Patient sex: M
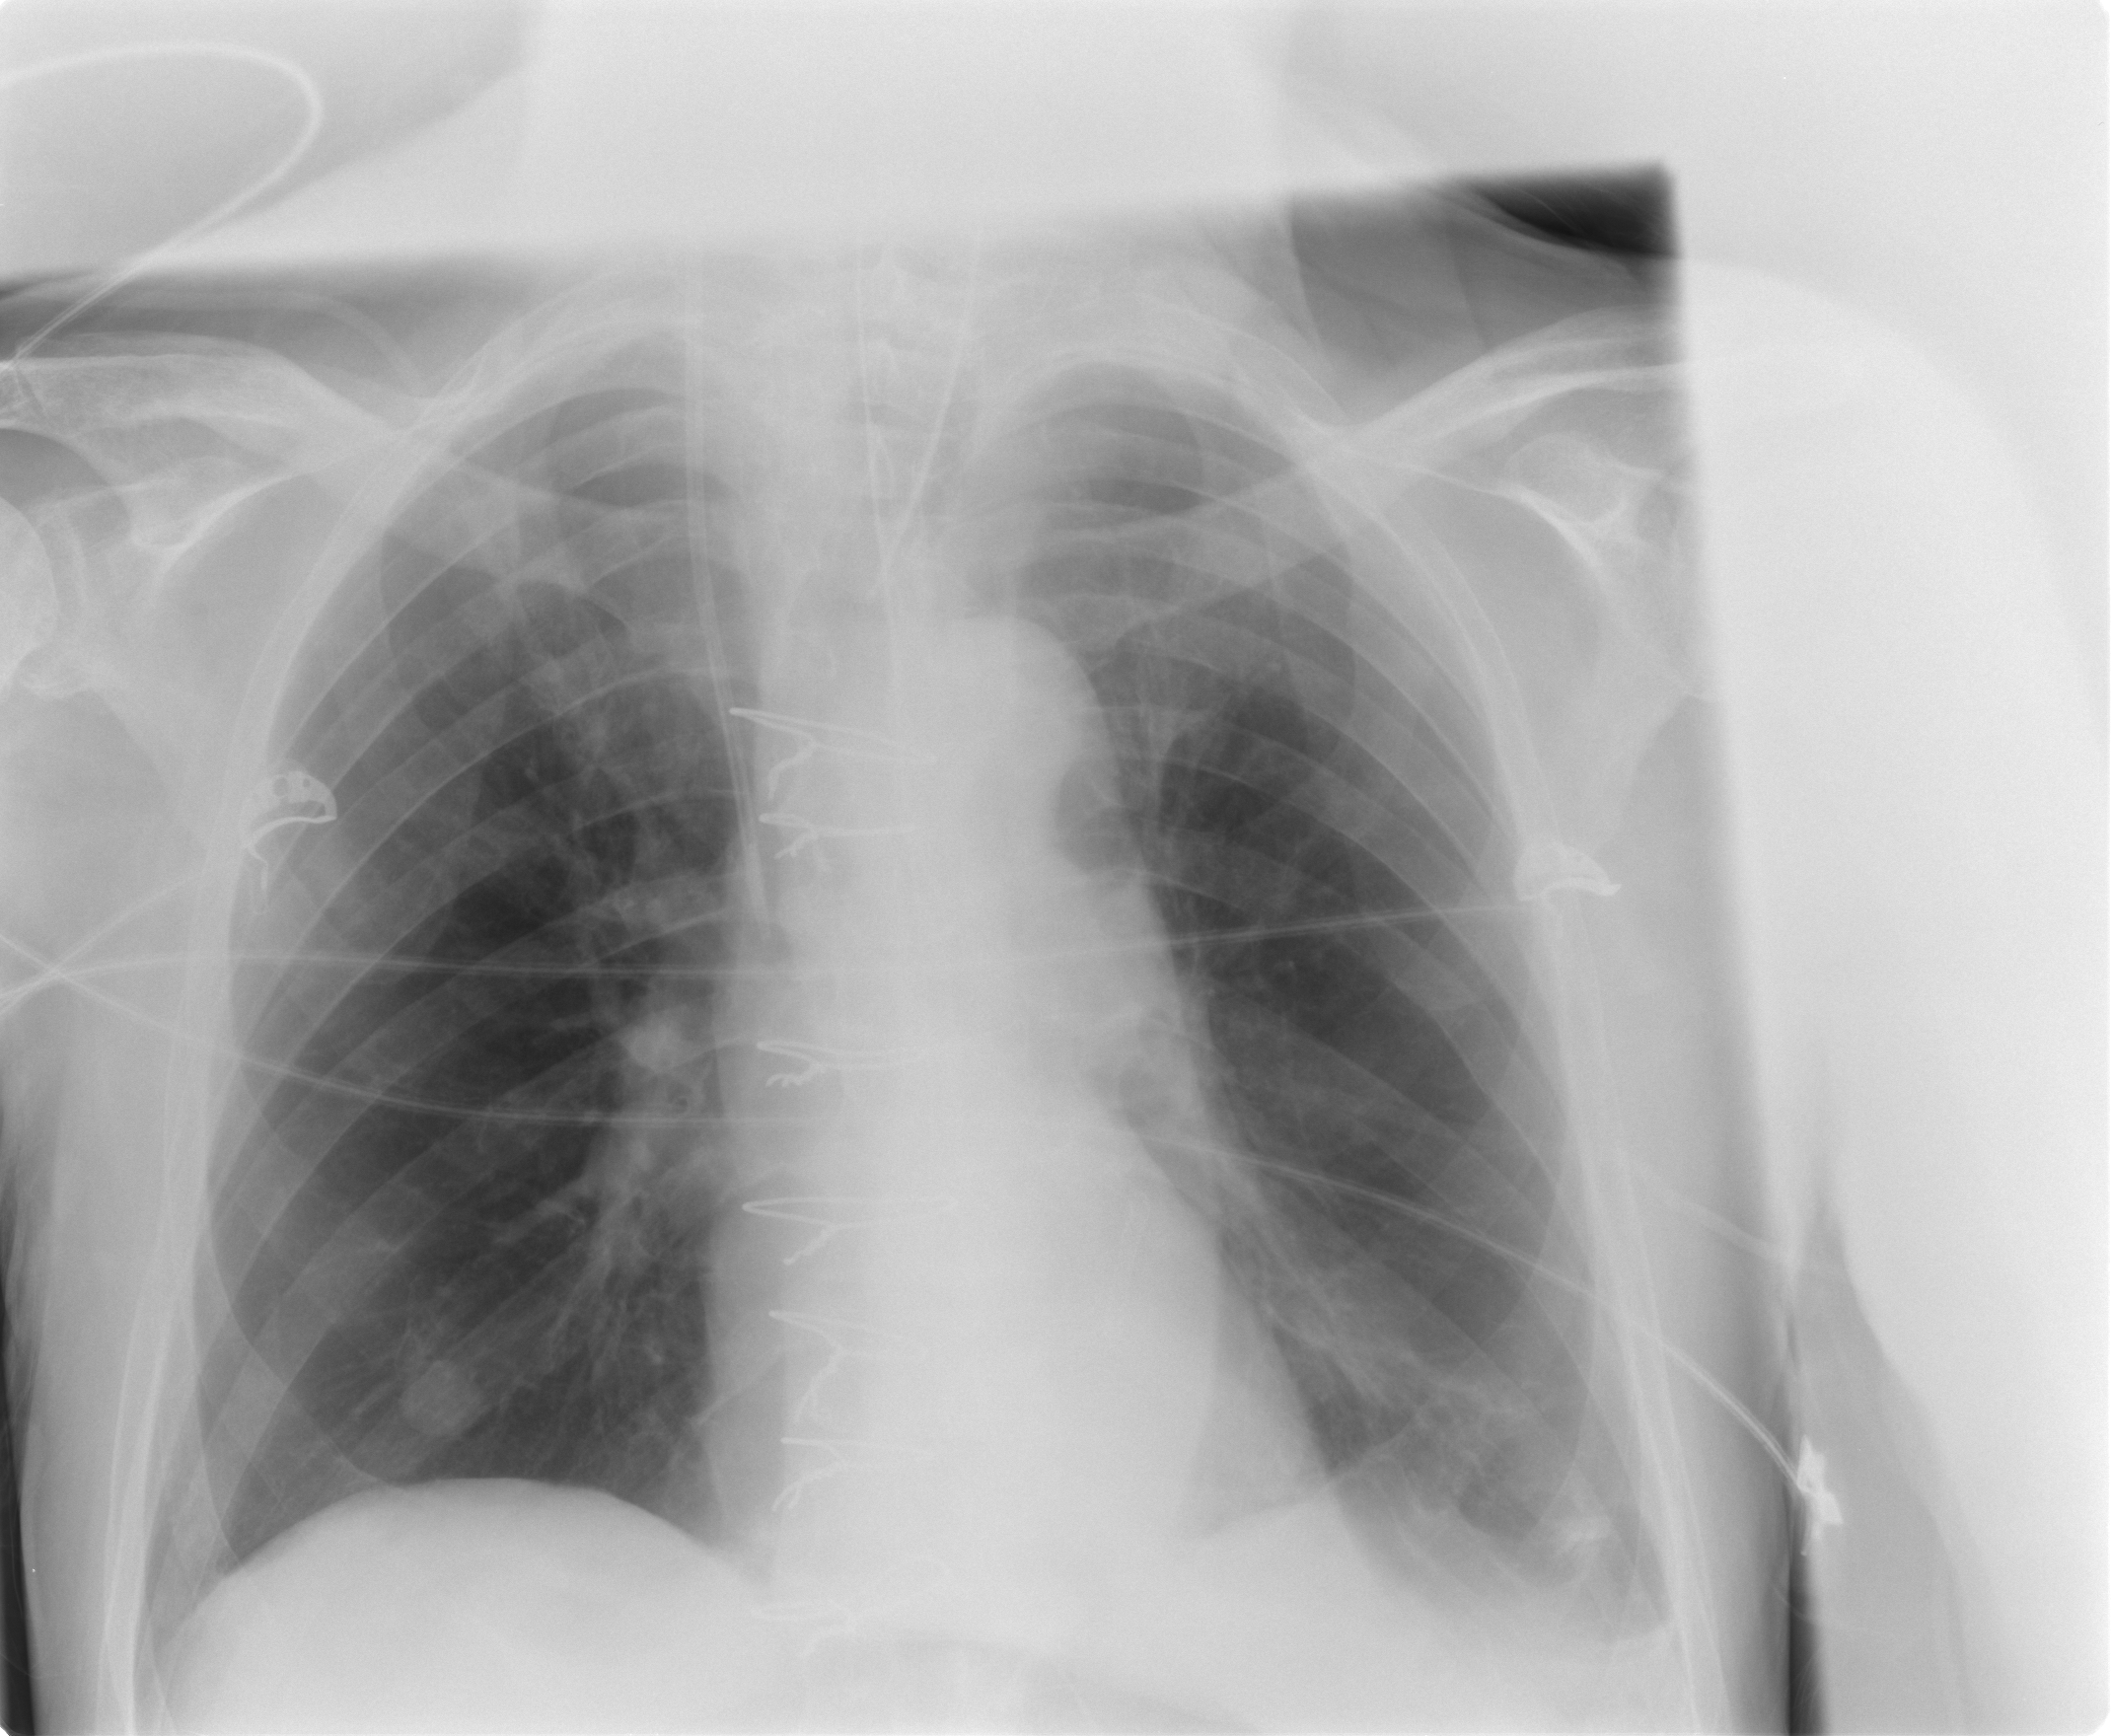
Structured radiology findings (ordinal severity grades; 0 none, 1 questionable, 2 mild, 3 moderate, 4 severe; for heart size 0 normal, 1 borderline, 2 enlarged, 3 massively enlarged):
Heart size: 0
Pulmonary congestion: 0
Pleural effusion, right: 0
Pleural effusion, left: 1
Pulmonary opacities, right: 0
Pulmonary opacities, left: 0
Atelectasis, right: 0
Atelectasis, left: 2